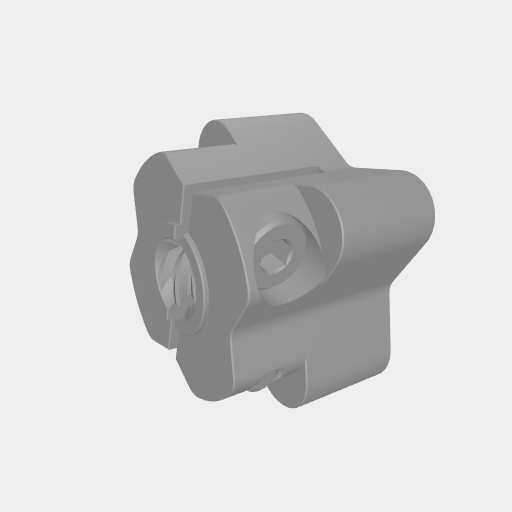
Part: HyperHubLeadScrew